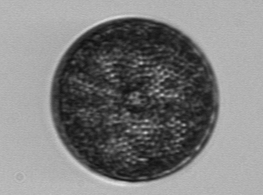
Label: Coscinodiscus